Question: I want to change a value in Database using Google cloud functions.
Here is the value I want to change:

And here is my code.
'''
const functions = require("firebase-functions");
const admin = require("firebase-admin");
admin.initializeApp();
exports.scheduledFunction = functions.pubsub.schedule("every 100 minutes")
.onRun((context) => {
functions.database.ref("/test1/yeniYemlemeSaati")
.onCreate((snapshot, context) => {
snapshot.ref.parent.child("yeniYemlemeSaati").set("12:12");
});
});
'''
I followed this doc. <URL> But I couldn't get out of it and I am getting the following error.
<URL>
Since I had my first experience with Cloud Functions and I didn't develop JavaScript, I couldn't. I hope you help.
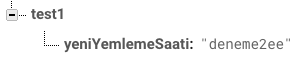
Answer: You're close. To set the value every 100 minutes, you need:
'''
exports.scheduledFunction = functions.pubsub.schedule("every 100 minutes")
.onRun((context) => {
admin.database().ref("test1/yeniYemlemeSaati").set("12:12");
});
'''
If you are new to JavaScript, Cloud Functions for Firebase is not the best way to learn it. I recommend first reading the <URL>, which can be debugged with a local debugger. After those you'll be much better equipped to write code for Cloud Functions too.